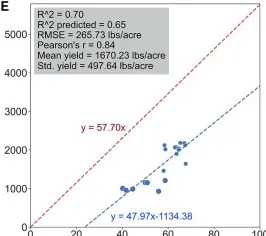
July 26.
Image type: chart (chart)